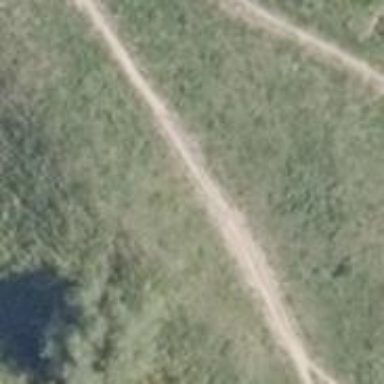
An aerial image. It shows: Ground path.